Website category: sports
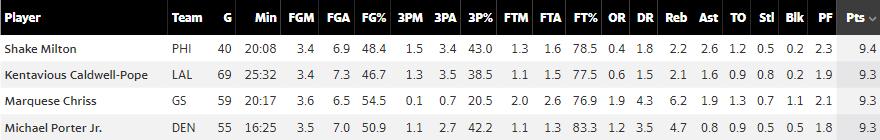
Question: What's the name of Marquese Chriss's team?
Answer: GS

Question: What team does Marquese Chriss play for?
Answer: GS

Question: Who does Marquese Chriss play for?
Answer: GS

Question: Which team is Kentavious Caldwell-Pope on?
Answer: LAL

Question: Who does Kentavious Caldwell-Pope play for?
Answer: LAL

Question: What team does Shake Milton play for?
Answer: PHI

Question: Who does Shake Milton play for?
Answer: PHI

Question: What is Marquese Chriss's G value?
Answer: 59

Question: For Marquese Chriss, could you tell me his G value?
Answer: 59

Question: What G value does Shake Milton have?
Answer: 40

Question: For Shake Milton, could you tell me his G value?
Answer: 40

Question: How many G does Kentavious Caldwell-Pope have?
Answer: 69

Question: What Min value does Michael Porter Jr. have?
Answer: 16:25

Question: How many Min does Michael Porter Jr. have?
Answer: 16:25

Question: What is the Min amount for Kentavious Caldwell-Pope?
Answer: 25:32

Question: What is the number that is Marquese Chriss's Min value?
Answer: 20:17

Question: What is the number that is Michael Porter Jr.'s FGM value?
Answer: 3.5

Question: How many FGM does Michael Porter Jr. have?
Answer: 3.5

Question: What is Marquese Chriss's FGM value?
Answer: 3.6

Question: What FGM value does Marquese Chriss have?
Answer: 3.6

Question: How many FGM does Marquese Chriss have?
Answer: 3.6

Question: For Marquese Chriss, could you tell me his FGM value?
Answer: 3.6

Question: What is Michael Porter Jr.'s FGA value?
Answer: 7.0

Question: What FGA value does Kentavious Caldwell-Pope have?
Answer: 7.3

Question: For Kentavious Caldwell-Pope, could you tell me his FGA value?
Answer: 7.3

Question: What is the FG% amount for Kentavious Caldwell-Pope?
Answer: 46.7

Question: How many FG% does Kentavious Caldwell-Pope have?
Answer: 46.7

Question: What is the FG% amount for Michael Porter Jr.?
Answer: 50.9

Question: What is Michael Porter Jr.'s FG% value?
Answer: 50.9

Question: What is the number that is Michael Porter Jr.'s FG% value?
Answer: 50.9

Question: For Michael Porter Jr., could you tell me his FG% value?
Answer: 50.9

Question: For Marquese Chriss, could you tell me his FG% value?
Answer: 54.5

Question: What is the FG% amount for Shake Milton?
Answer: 48.4

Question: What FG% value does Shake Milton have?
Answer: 48.4

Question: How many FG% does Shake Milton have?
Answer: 48.4

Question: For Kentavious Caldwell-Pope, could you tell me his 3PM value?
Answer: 1.3

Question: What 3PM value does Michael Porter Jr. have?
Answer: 1.1

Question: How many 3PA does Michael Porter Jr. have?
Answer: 2.7

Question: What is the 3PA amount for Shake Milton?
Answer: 3.4

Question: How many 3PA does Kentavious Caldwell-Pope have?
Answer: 3.5

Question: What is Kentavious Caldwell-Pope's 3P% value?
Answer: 38.5

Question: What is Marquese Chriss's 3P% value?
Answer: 20.5

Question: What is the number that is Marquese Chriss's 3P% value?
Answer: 20.5

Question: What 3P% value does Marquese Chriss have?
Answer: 20.5

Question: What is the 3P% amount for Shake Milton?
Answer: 43.0

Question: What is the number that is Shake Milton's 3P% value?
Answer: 43.0

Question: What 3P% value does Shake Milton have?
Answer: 43.0

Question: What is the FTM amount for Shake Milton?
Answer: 1.3

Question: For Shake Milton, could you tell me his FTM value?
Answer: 1.3

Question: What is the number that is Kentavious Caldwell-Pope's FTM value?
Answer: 1.1

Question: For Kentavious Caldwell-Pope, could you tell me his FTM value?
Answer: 1.1

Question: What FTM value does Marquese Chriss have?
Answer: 2.0

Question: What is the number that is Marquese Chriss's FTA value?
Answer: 2.6

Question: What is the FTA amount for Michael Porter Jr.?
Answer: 1.3

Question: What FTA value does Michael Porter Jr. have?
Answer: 1.3

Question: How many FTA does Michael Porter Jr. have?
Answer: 1.3

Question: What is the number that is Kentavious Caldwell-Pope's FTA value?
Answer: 1.5

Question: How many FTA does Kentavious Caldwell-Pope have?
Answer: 1.5

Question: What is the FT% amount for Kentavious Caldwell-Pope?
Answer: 77.5

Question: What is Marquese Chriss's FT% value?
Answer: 76.9

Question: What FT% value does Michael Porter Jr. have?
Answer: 83.3

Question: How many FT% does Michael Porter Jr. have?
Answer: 83.3

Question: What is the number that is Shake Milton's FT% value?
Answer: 78.5

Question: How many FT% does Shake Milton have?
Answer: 78.5